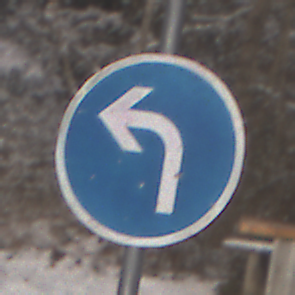
Verkehrszeichen: VorgeschriebeneFahrtrichtungLinks
Umgebung: Outdoor, Nature
Tageszeit: MorningAfternoon
Wetter: PartlyCloudy
Licht: Natural
Jahreszeit: Winter
Kontrast: HighContrast